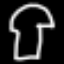
Label: mushroom